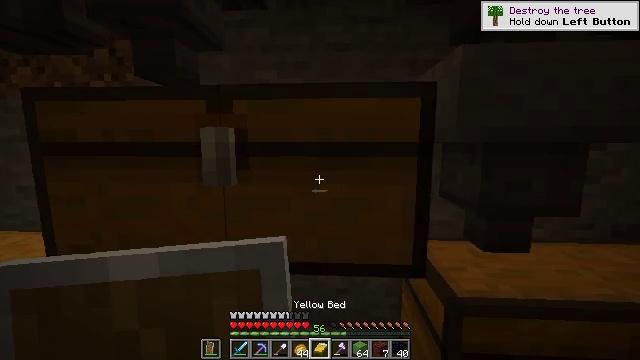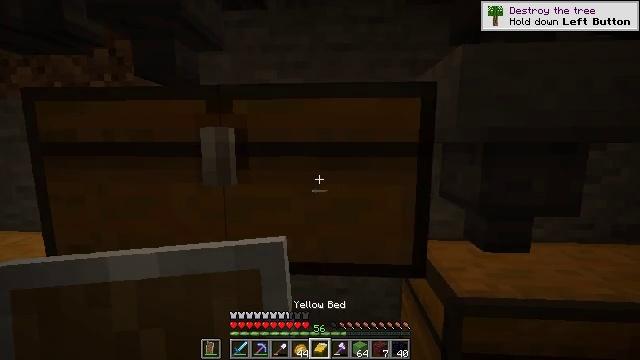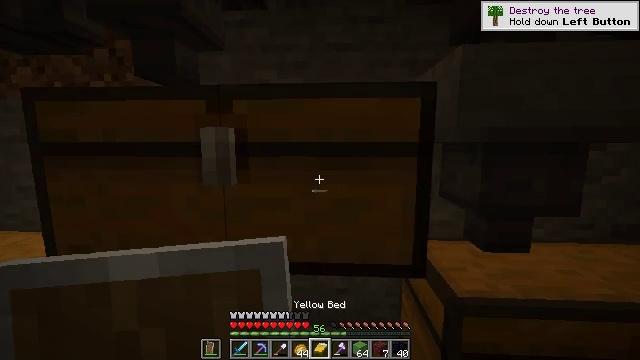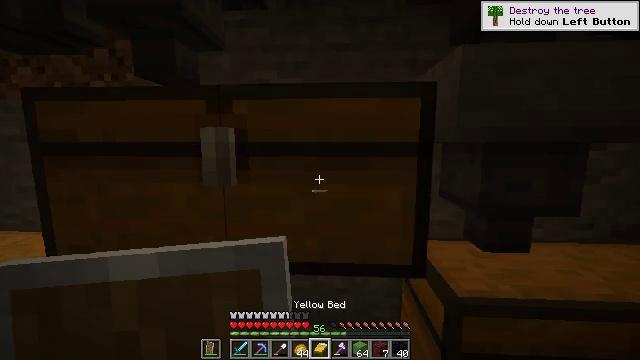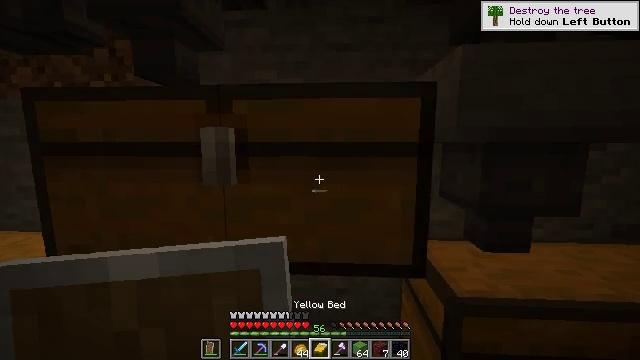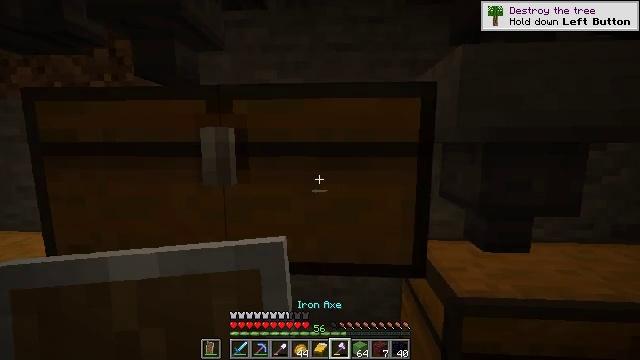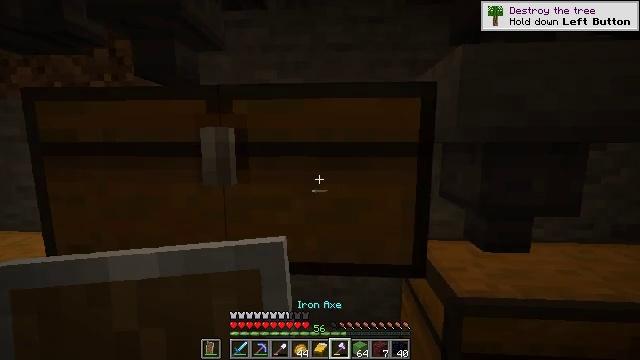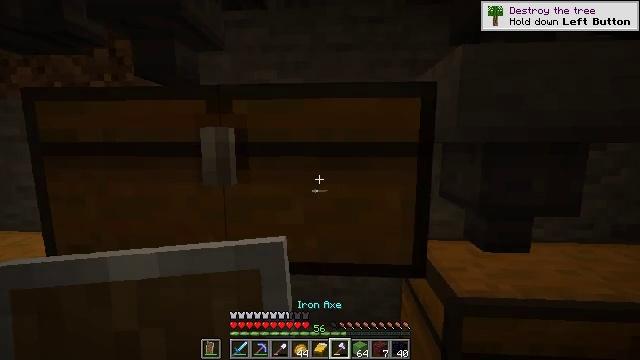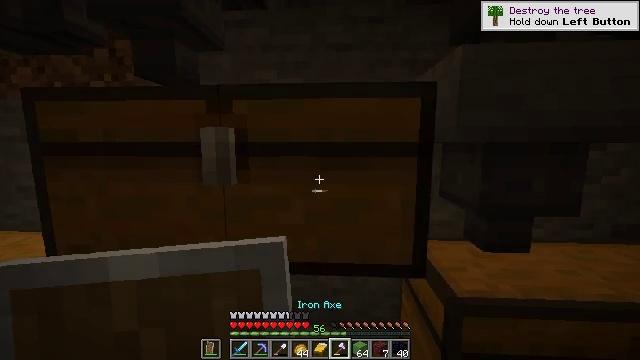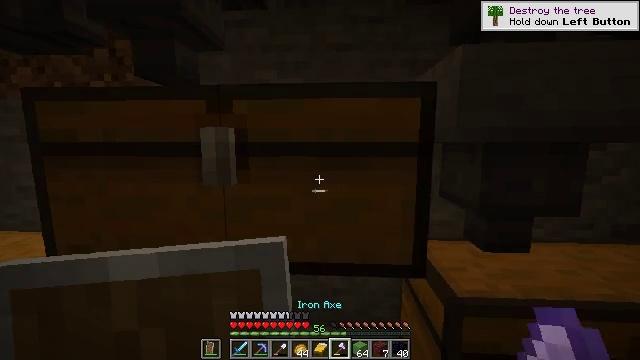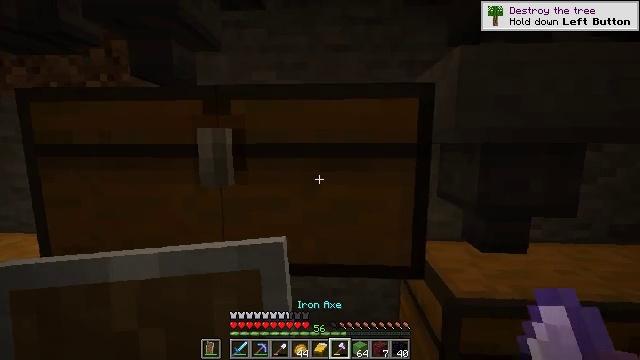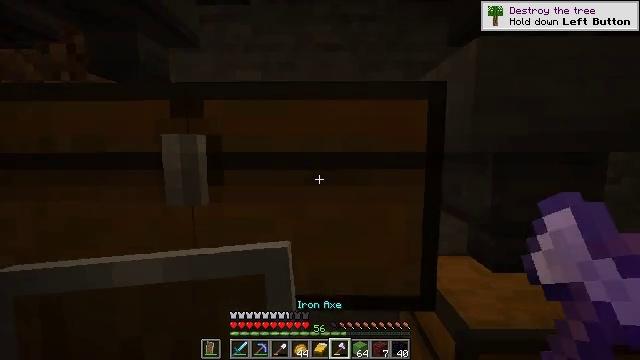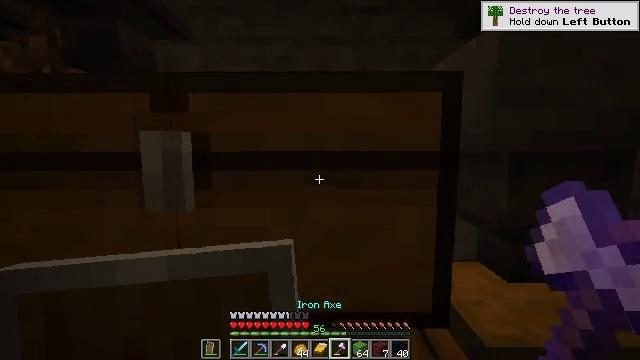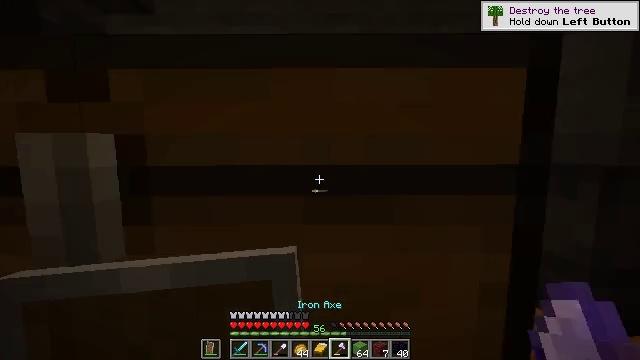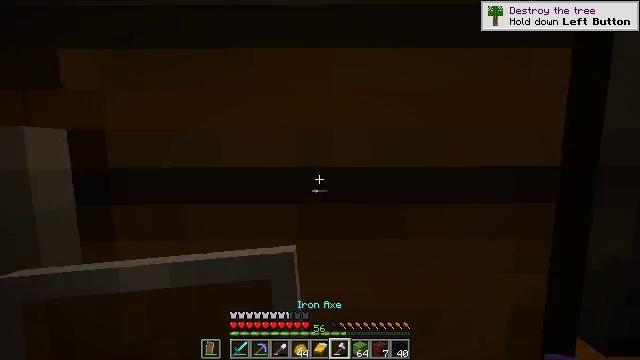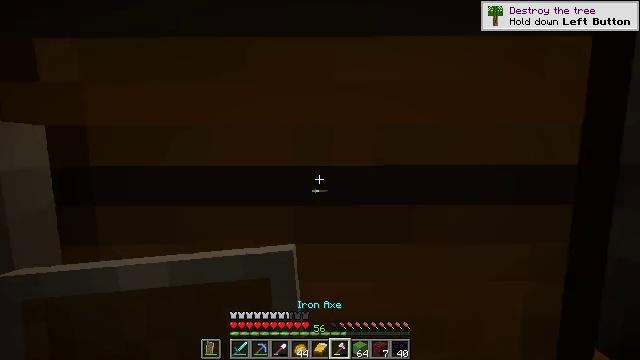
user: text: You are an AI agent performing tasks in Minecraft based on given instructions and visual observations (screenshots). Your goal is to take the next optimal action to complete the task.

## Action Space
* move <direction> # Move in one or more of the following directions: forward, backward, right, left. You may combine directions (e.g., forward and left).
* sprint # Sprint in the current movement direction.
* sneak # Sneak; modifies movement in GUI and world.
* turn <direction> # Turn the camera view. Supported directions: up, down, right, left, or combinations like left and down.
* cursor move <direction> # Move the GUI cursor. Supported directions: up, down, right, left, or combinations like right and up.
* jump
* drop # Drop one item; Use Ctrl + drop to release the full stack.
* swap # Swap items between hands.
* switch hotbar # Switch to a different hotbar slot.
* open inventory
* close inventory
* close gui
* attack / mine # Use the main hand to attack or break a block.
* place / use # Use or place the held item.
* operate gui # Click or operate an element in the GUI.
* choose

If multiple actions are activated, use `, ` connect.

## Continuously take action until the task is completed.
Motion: motion action
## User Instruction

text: Break the chest to retrieve items inside.
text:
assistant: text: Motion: no_op
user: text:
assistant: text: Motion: no_op
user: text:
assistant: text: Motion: no_op
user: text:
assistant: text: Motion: no_op
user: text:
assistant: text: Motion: no_op
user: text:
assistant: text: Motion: no_op
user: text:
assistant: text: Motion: no_op
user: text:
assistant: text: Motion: no_op
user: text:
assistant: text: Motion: no_op
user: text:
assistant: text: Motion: move forward
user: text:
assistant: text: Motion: move forward, turn right and up
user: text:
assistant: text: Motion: move forward
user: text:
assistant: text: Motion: move forward
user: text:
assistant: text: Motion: no_op
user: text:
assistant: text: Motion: no_op
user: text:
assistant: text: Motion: no_op
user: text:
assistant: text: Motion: attack / mine
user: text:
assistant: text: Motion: attack / mine
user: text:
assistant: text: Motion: attack / mine
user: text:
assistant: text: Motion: attack / mine
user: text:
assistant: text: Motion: no_op
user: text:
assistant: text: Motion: no_op
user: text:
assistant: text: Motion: no_op
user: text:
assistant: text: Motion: no_op
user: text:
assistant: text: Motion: attack / mine
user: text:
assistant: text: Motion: attack / mine
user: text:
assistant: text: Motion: attack / mine
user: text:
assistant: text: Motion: attack / mine
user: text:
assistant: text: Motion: attack / mine
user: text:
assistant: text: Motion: attack / mine